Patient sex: M
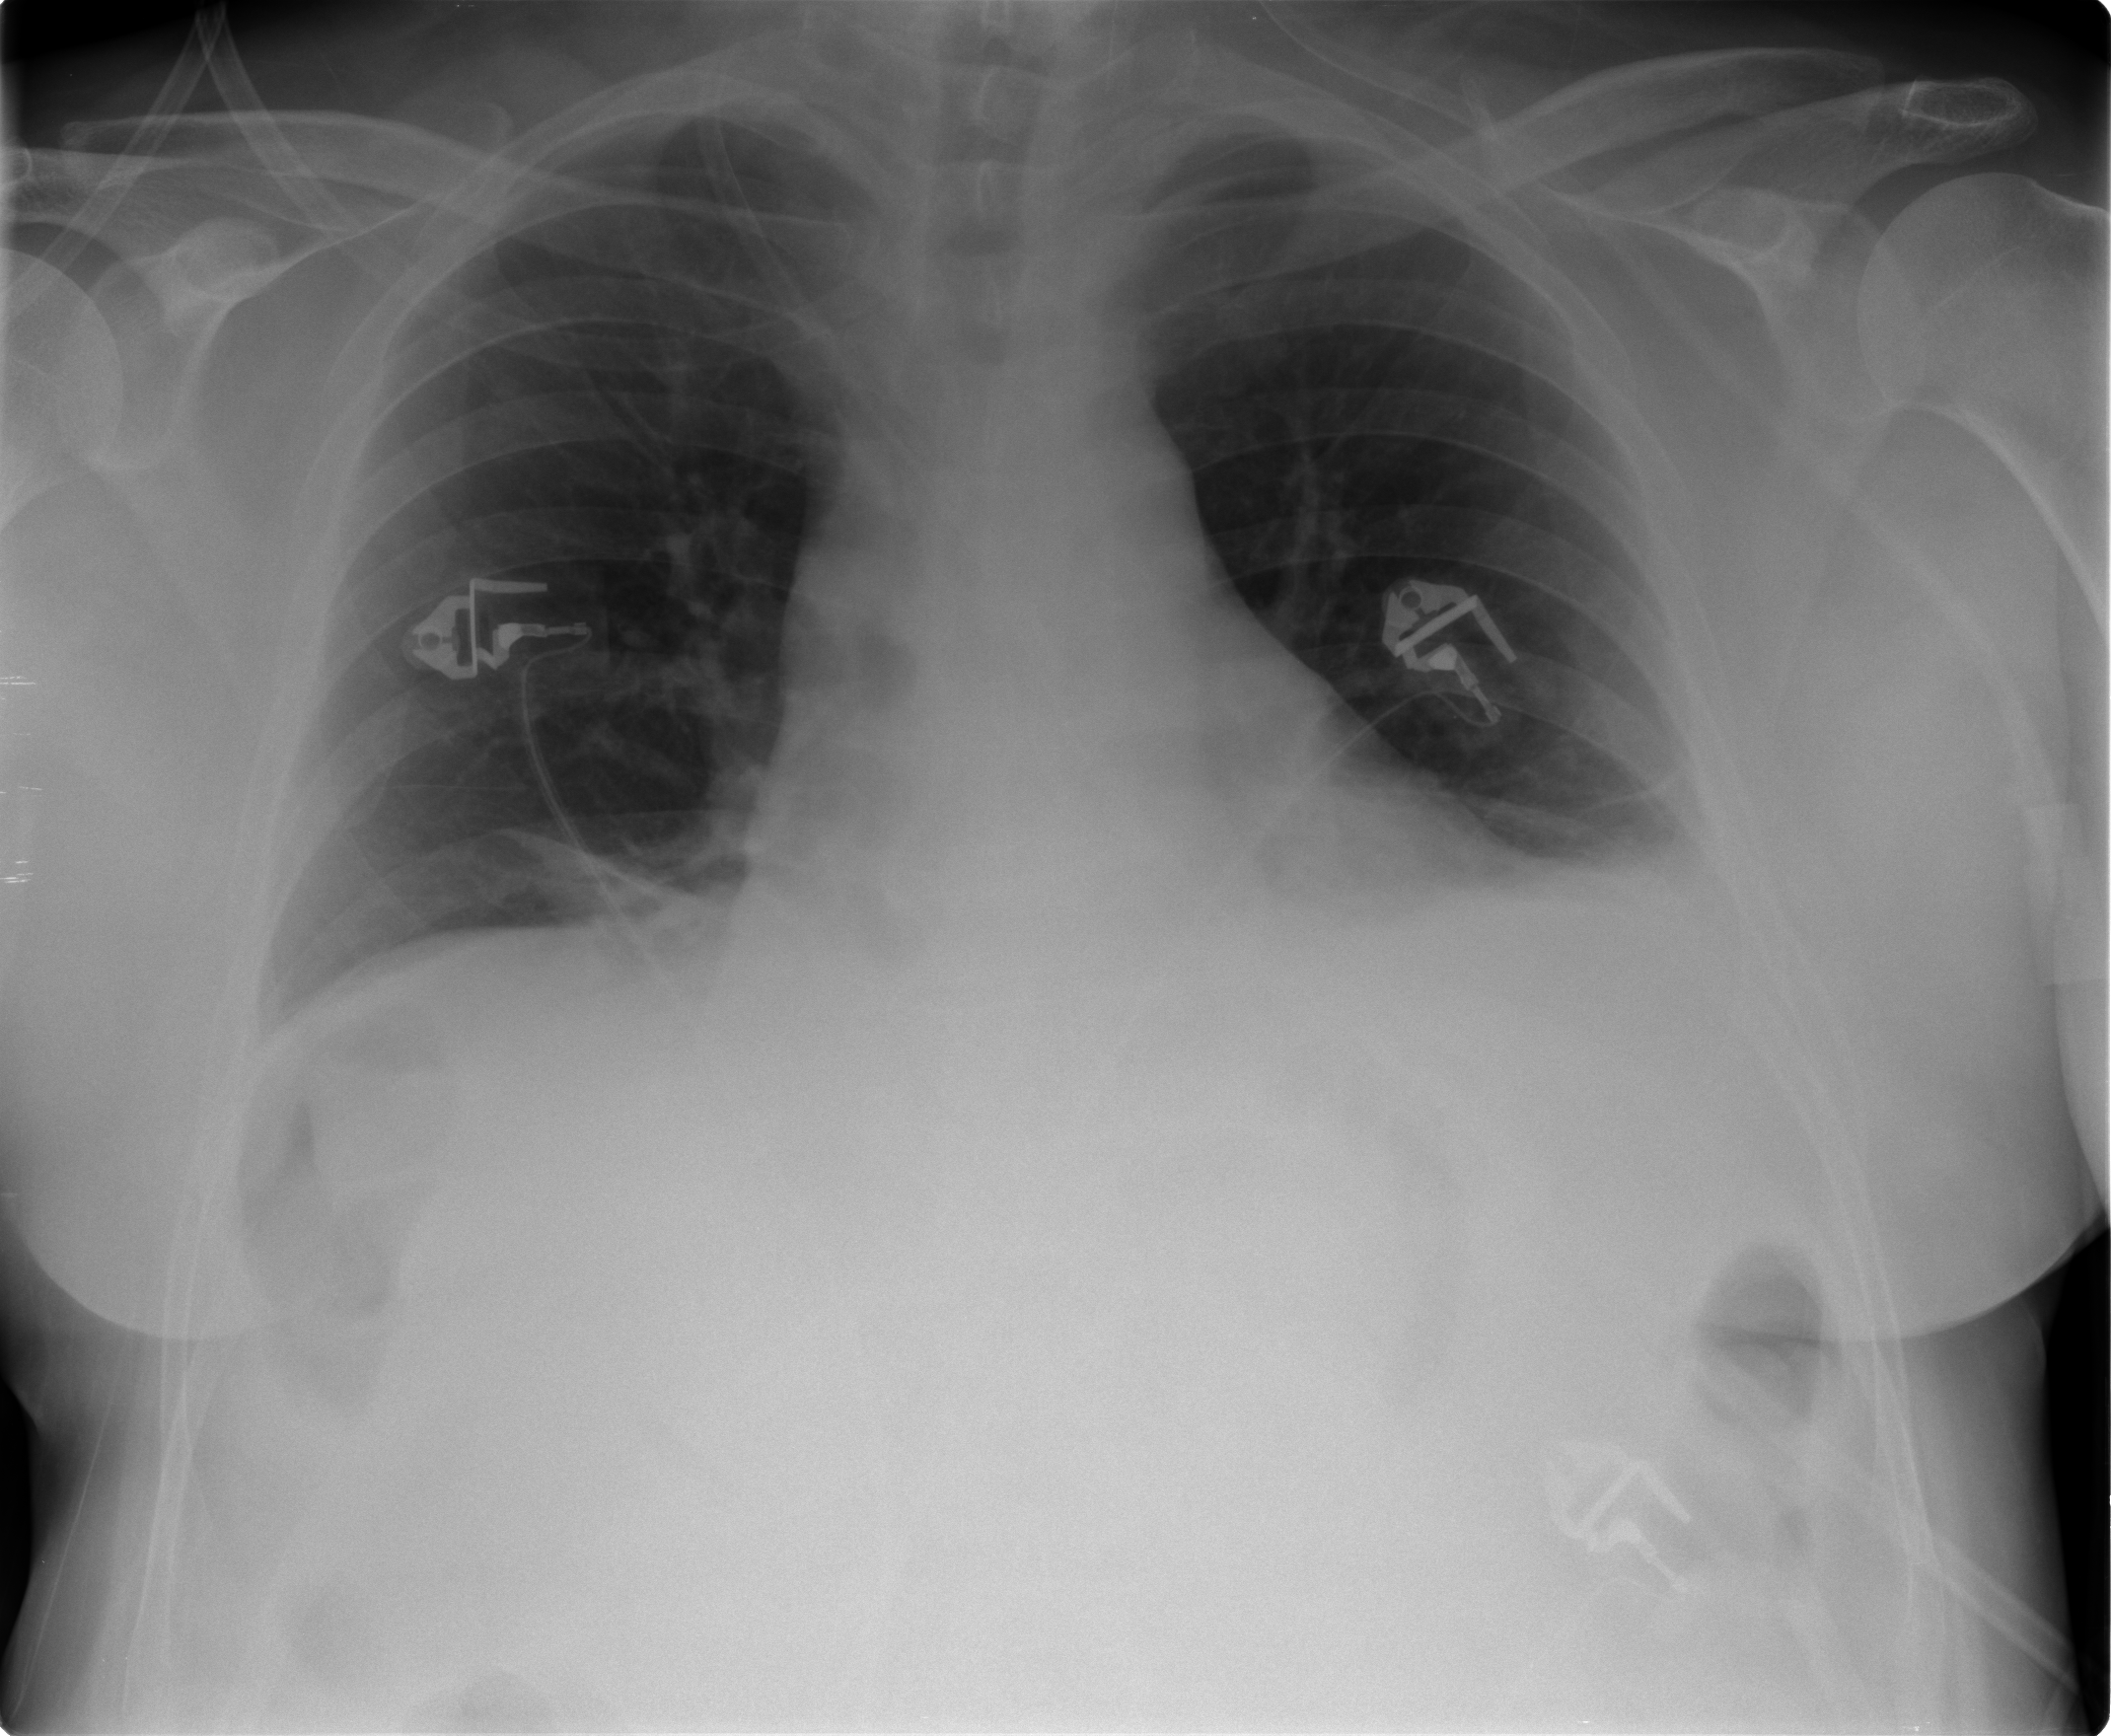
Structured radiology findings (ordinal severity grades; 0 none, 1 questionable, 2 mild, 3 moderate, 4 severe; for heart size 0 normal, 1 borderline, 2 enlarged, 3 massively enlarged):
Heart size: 1
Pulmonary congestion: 0
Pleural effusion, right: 0
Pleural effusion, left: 2
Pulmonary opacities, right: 0
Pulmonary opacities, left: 0
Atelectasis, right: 2
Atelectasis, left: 2